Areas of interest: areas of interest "Shopping Mall"
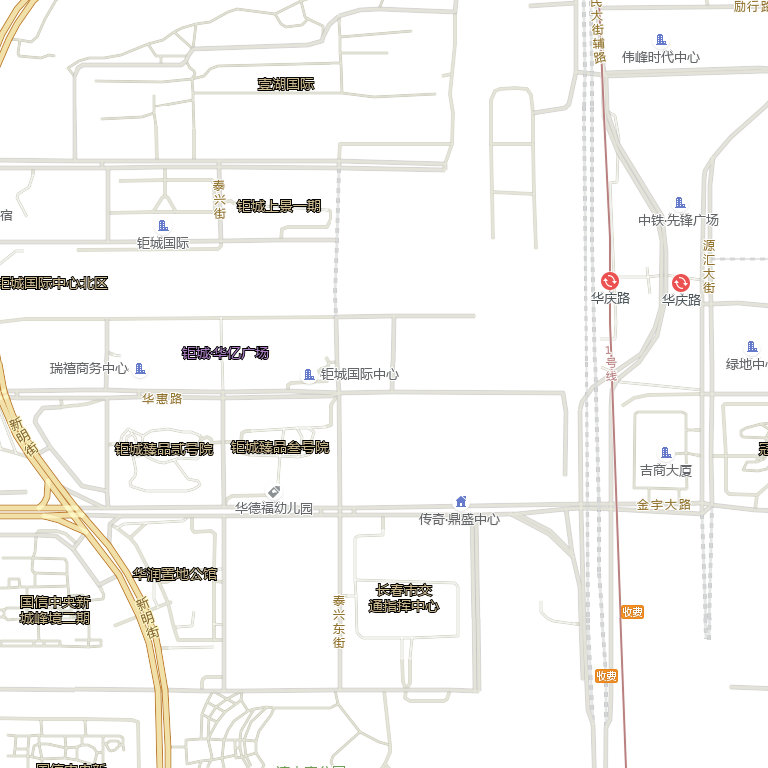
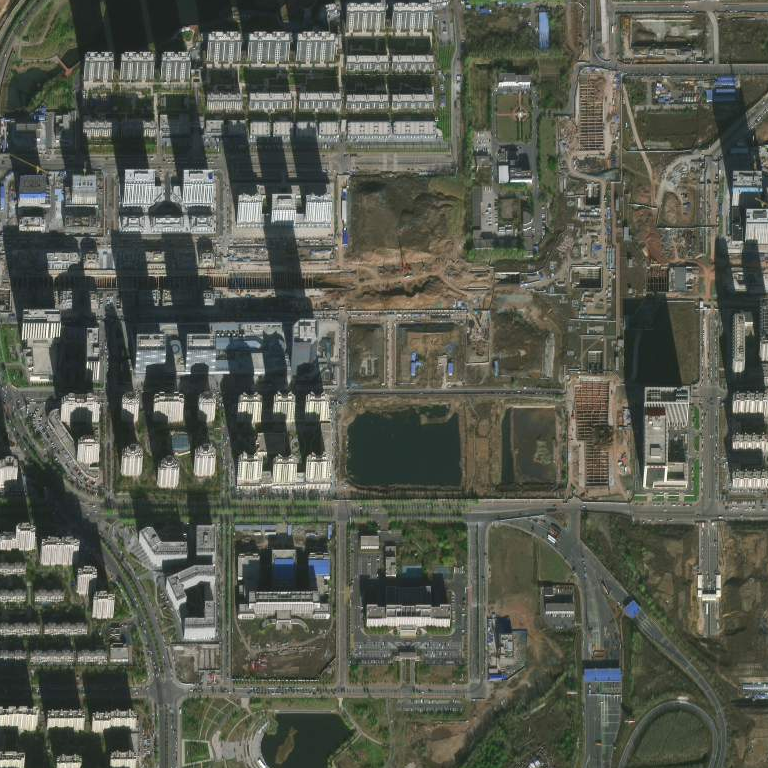